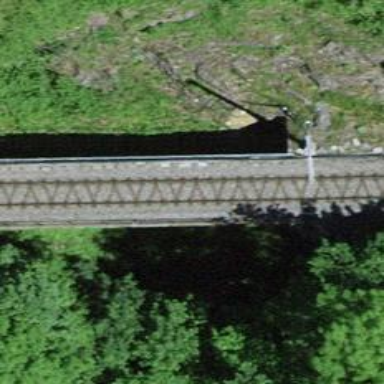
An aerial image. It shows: Railway bridge with electrified tracks and single rail.